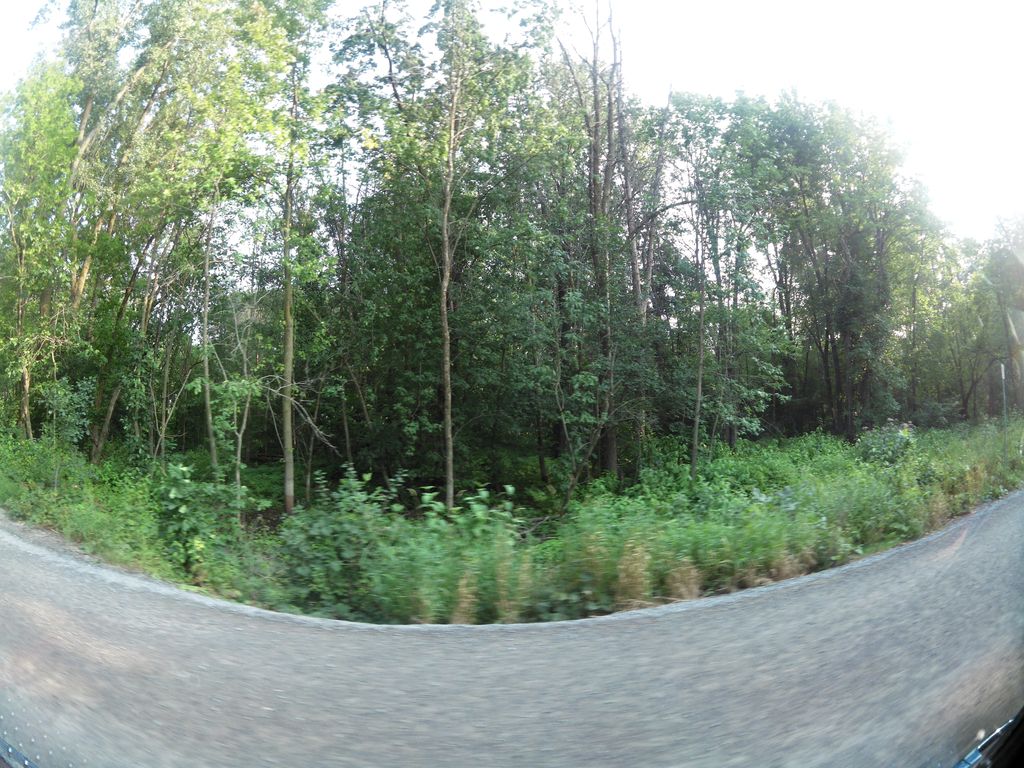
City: ottawa-gatineau